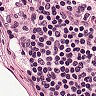
Metastatic tissue present: no